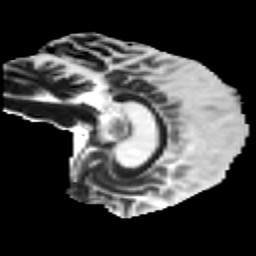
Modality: MD
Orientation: sagittal
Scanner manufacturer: ge
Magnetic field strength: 3 T
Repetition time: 17 s
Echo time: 0.0874 s